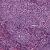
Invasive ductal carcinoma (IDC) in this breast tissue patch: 1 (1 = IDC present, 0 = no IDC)